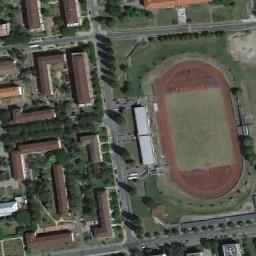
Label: ground_track_field